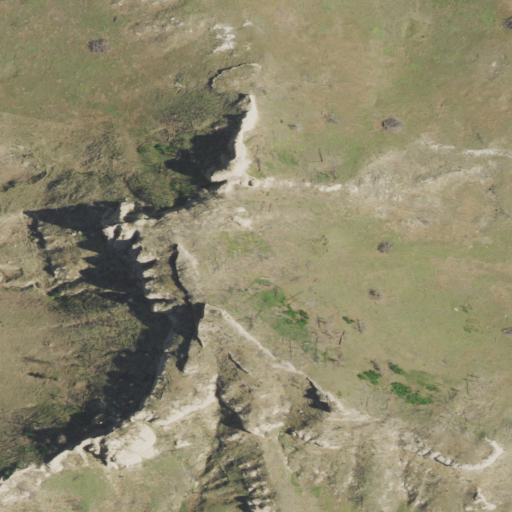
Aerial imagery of mountain in Nebraska named Flannigan Butte containing grassland, evergreen forest, and shrub